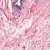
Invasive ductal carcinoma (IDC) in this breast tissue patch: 0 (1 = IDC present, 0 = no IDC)